【题型】证明题　【知识点】解析几何　【难度】hard
已知抛物线 $\Gamma: x^2 = 2y$ 的焦点为 $F$, 过点 $T(1,1)$ 的直线 $l$ 与 $\Gamma$ 交于 $A$、$B$ 两点. 设 $\Gamma$ 在点 $A$、$B$ 处的切线分别为 $l_1$, $l_2$, $l_1$ 与 $x$ 轴交于点 $M$, $l_2$ 与 $x$ 轴交于点 $N$, 设 $l_1$ 与 $l_2$ 的交点为 $P$.

\vspace{1em}
\noindent (1) 设点 $A$ 横坐标为 $a$, 求切线 $l_1$ 的斜率, 并证明 $FM \perp l_1$;
\noindent (2) 证明: 点 $P$ 必在直线 $y = x - 1$ 上;
\noindent (3) 若 $P$、$M$、$N$、$T$ 四点共圆, 求点 $P$ 的坐标.
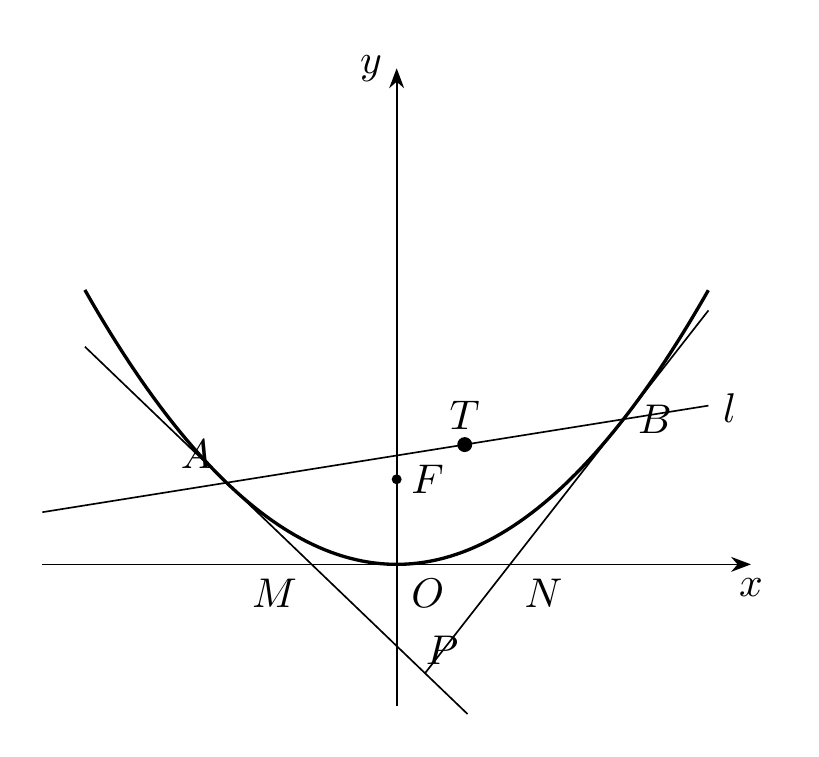
【解答】
\noindent 【答案】(1) $a$, 证明见解析

\noindent (2) 证明见解析

\noindent (3) $\left(\dfrac{4}{3}, \dfrac{1}{3}\right)$

\vspace{1em}

\noindent 【解析】

\noindent （1）点 $A$ 横坐标为 $a$, 则 $A\left(a, \dfrac{a^2}{2}\right)$,

\noindent 因为 $y = \dfrac{x^2}{2}$, $y' = x$, 所以点 $A$ 处的切线斜率为 $a$

\noindent 所以切线 $l_1$ 的方程为 $y - \dfrac{a^2}{2} = a(x - a)$.

\noindent 切线 $l_1$ 与 $x$ 轴的交点为 $M\left(\dfrac{a}{2}, 0\right)$,

\noindent 因为 $F\left(0, \dfrac{1}{2}\right)$, 所以 $k_{MF} = \dfrac{0 - \frac{1}{2}}{\frac{a}{2} - 0} = -\dfrac{1}{a}$,

\noindent 所以 $k_{MF} \cdot k_{l_1} = -1$, 所以 $FM \perp l_1$,

\noindent 当 $a = 0$ 时, 亦有 $FM \perp l_1$;

\noindent 结论得证.

\vspace{1em}

\noindent （2）证明：设 $A\left(a, \dfrac{a^2}{2}\right)$, $B\left(b, \dfrac{b^2}{2}\right)$, 由 $y = \dfrac{x^2}{2}$, 得 $y' = x$,

\noindent 所以 $k_{l_1} = a, k_{l_2} = b$,

\noindent 所以直线 $l_1: y = ax - \dfrac{a^2}{2}$, 直线 $l_2: y = bx - \dfrac{b^2}{2}$,

\noindent 由 $\begin{cases} y = ax - \dfrac{a^2}{2} \\ y = bx - \dfrac{b^2}{2} \end{cases}$, 得 $\begin{cases} x = \dfrac{a+b}{2} \\ y = \dfrac{ab}{2} \end{cases}$, 即两直线的交点 $P\left(\dfrac{a+b}{2}, \dfrac{ab}{2}\right)$,

\noindent 因为点 $A\left(a, \dfrac{a^2}{2}\right)$, $B\left(b, \dfrac{b^2}{2}\right)$, $T(1,1)$ 三点共线,

\noindent 所以 $k_{AB} = k_{BT}$, $\dfrac{\frac{b^2}{2} - \frac{a^2}{2}}{b - a} = \dfrac{\frac{b^2}{2} - 1}{b - 1}$, 得 $\dfrac{a+b}{2} = \dfrac{\frac{b^2}{2} - 1}{b - 1}$,

\noindent 所以 $ab - (a + b) + 2 = 0$, 所以 $\dfrac{ab}{2} - \dfrac{a+b}{2} + 1 = 0$

\noindent 所以点 $P$ 在直线 $y = x - 1$ 上

\vspace{1em}

\noindent （3）因为直线 $l_1: y = ax - \dfrac{a^2}{2}$, 直线 $l_2: y = bx - \dfrac{b^2}{2}$,

\noindent 所以 $M\left(\dfrac{a}{2}, 0\right)$, $N\left(\dfrac{b}{2}, 0\right)$, 由（2）可知 $P\left(\dfrac{a+b}{2}, \dfrac{ab}{2}\right)$,

\noindent 设 $\triangle PMN$ 的外接圆方程为 $x^2 + y^2 + Dx + Ey + F = 0$,

\noindent 则 $\begin{cases} \dfrac{a^2}{4} + \dfrac{Da}{2} + F = 0 \\ \dfrac{b^2}{4} + \dfrac{Db}{2} + F = 0 \\ \left(\dfrac{a+b}{2}\right)^2 + \left(\dfrac{ab}{2}\right)^2 + \dfrac{a+b}{2}D + \dfrac{ab}{2}E + F = 0 \end{cases}$,

\noindent 解得 $D = -\dfrac{a+b}{2}$, $E = -\dfrac{1+ab}{2}$, $F = \dfrac{ab}{4}$

\noindent 所以外接圆方程为 $x^2 + y^2 - \dfrac{a+b}{2}x - \dfrac{1+ab}{2}y + \dfrac{ab}{4} = 0$

\noindent 将 $T(1,1)$ 代入方程, 得 $6 - 2(a + b) - ab = 0$

\noindent 又 $a + b = ab + 2$, 解得 $a + b = \dfrac{8}{3}$, $ab = \dfrac{2}{3}$,

\noindent 所以点 $P$ 坐标为 $\left(\dfrac{4}{3}, \dfrac{1}{3}\right)$

\vspace{1em}

\noindent 解法二: 抛物线 $\Gamma$ 的焦点 $F\left(0, \dfrac{1}{2}\right)$,

\noindent 由（1）可知 $MF \perp l_1$, 同理可证得 $NF \perp l_2$,

\noindent 所以 $F$, $M$, $N$, $P$ 四点共圆,

\noindent 所以 $PF$ 是 $\triangle PMN$ 的外接圆的直径,

\noindent 因为 $P$、$M$、$N$、$T$ 四点共圆, 所以点 $T$ 在 $\triangle PMN$ 的外接圆上,

\noindent 所以 $FT \perp TP$,

\noindent 所以 $k_{FT} \cdot k_{TP} = -1$, 即 $\dfrac{1 - \frac{1}{2}}{1 - 0} \cdot k_{TP} = -1$, 得 $k_{TP} = -2$,

\noindent 所以直线 $TP$ 方程为 $y - 1 = -2(x - 1)$, 即 $y = -2x + 3$

\noindent 又点 $P$ 在直线 $y = x - 1$ 上,

\noindent 则由 $\begin{cases} y = -2x + 3 \\ y = x - 1 \end{cases}$, 得 $\begin{cases} x = \dfrac{4}{3} \\ y = \dfrac{1}{3} \end{cases}$,

\noindent 所以点 $P$ 坐标为 $\left(\dfrac{4}{3}, \dfrac{1}{3}\right)$